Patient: sex M, age 43
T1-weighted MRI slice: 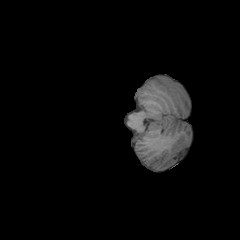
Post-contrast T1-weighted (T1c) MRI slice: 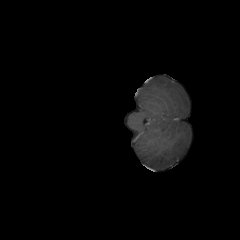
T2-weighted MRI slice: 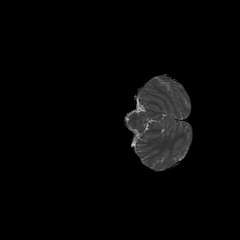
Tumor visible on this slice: no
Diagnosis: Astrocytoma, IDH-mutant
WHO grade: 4